Field crop: tomato
Growth stage: 1
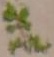
Species: portulaca